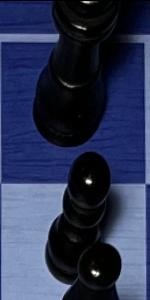
Label: Pawn_Black